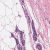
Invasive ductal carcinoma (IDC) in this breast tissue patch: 0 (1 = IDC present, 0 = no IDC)